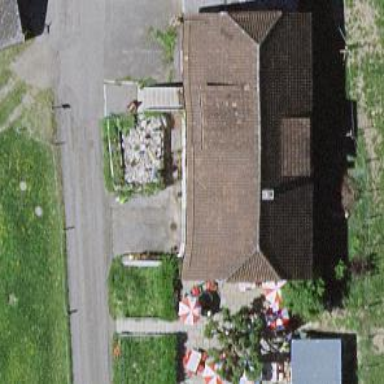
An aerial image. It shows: Restaurant.